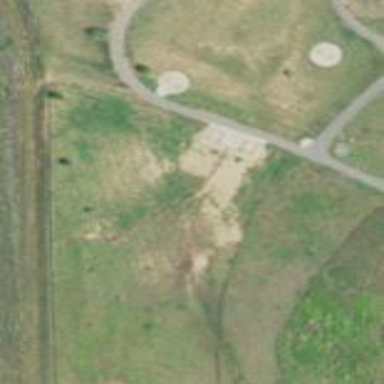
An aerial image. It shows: Dog park enclosed by chain link fence.